Field crop: maize
Growth stage: 2
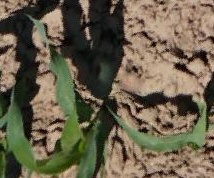
Species: maize